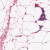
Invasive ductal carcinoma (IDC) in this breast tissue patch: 0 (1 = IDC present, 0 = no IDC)